Question: I've set my UIButton normal state to one image and it's highlighted state to another. The button normal is fine but when I push the button down it sets it to a gray faded version of the image it's supposed to be. In the image below the top grayed out button is being pressed and the other buttons are in their normal state.The buttons are programmatically made.
'''
UIButton *button;
UIImage *bluenormalImage = [UIImage imageNamed:@"bluebuttonnormal.png"];
UIImage *bluepressedImage = [UIImage imageNamed:@"bluebuttonpushed.png"];
[button setBackgroundImage:bluenormalImage forState:UIControlStateNormal];
[button setBackgroundImage:bluepressedImage forState:UIControlStateHighlighted];
'''

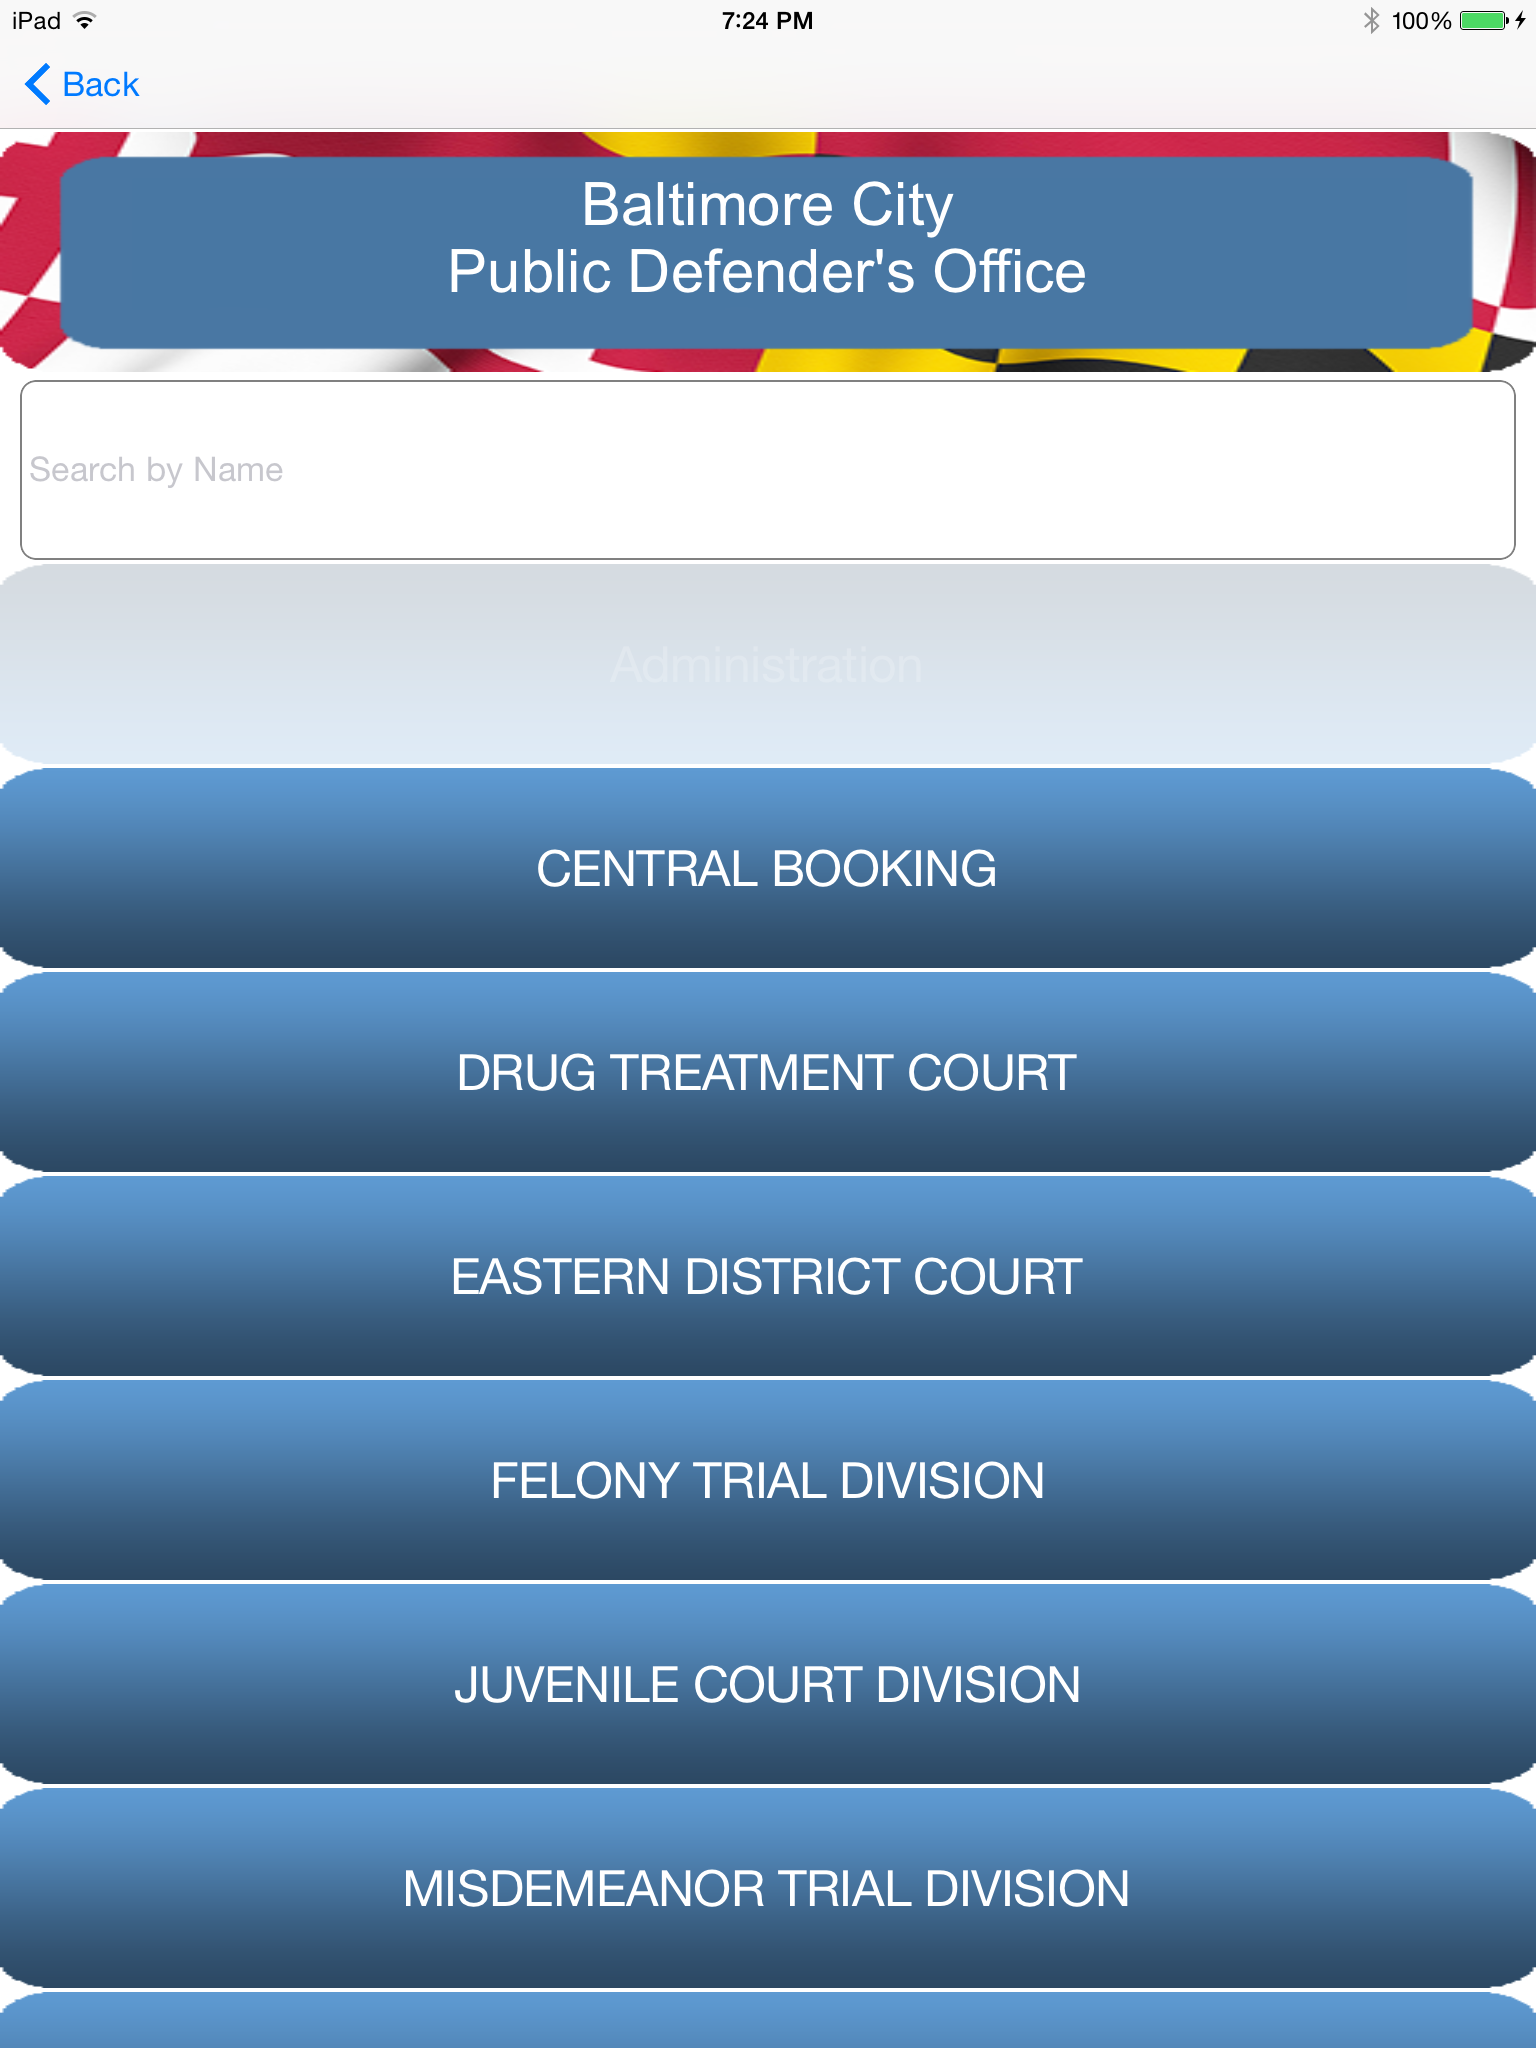
Answer: OK, I didn't realise the text wasn't part of the image. Do this instead:
From what I can see you need to properly initialise the button as a custom type. The highlight issue occurs when the button type is system.
Change your button variable line to the following:
'''
UIButton *button = [UIButton buttonWithType:UIButtonTypeCustom];
'''
If you initialise it later, you can do the following before you set the background image.
'''
UIButton *button
button = [UIButton buttonWithType:UIButtonTypeCustom];
'''